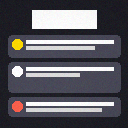
Screen state: on